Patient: sex F, age 52
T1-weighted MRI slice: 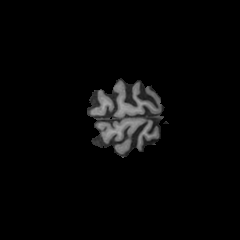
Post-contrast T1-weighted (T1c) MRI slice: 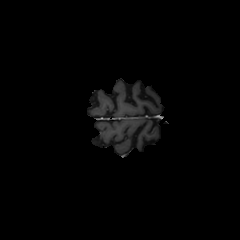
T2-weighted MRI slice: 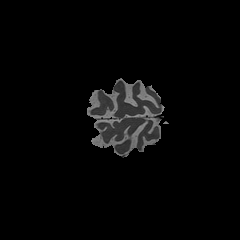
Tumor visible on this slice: no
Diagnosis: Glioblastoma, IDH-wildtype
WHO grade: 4